Question: I'm trying to find a simple way to color a 'GuideLineLayer' from Plottable.js.
I tried the following so far.
1) trying to use 'attr()' inside 'onAnchor()'
This adds the attr to the 'g' element containing the 'line' element, but doesn't seem to have any effect. Could it be CSS precedence?
'''
var guidelineMax = new Plottable.Components.GuideLineLayer('horizontal')
.value(222)
.onAnchor(function(c) {
c.content().attr('stroke', '#F00')
})
.scale(yScale)
'''
2) using 'addClass()'
This is completely unintuitive, as it colors the boundary of the chart, instead of the guideline.

'''
.red {
stroke: #F00;
}
var guidelineMax = new Plottable.Components.GuideLineLayer('horizontal')
.value(state[state.param].max)
.addClass('red')
.scale(yScale)
'''
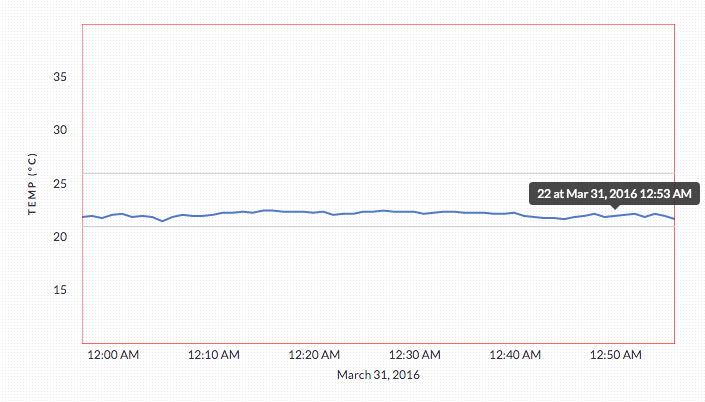
Answer: I was close with my second solution. 'addClass()' adds the given class to the 'component-group', which meant I had to modify my CSS to target only the guideline.
'''
.plottable .guide-line-layer.red .content line.guide-line {
stroke: #FF0000;
}
'''